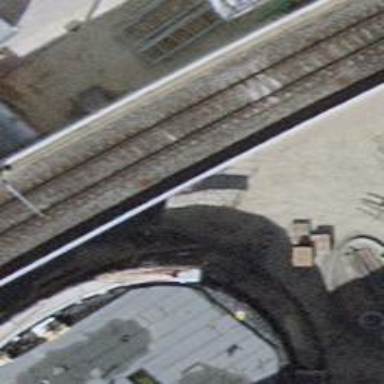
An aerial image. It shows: Viaduct railway track with single electrified contact line.